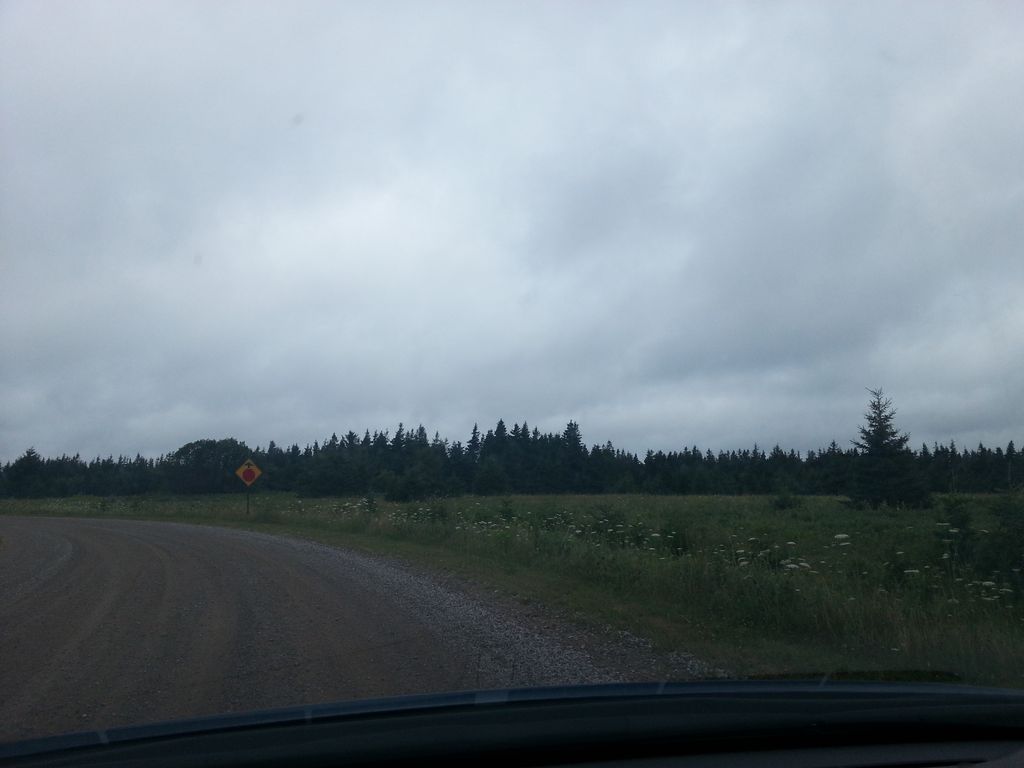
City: charlottetown